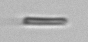
Label: fiber